Field crop: maize
Growth stage: 2
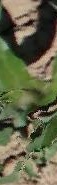
Species: maize